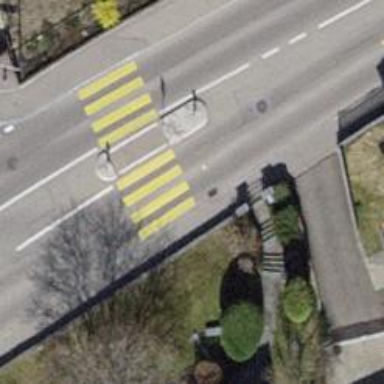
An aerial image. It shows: Uncontrolled crossing on the road.